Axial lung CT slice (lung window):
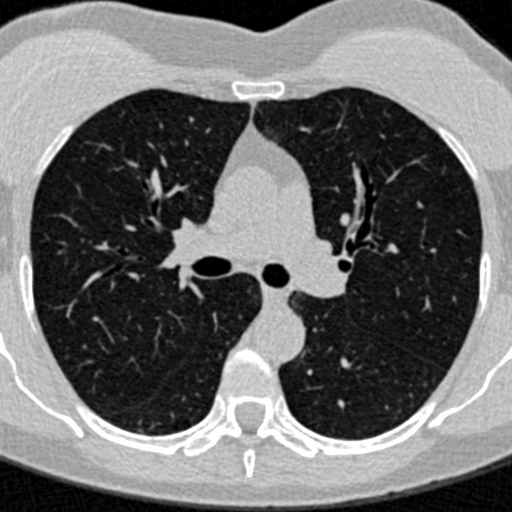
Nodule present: no